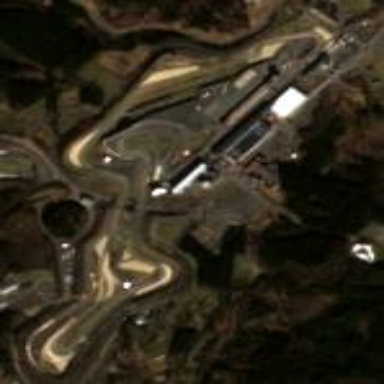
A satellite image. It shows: Racing attraction at sports center. This motor sport raceway is considered leisure land and tourism attraction.